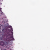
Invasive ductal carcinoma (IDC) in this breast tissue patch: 1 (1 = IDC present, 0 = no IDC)